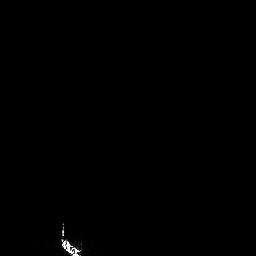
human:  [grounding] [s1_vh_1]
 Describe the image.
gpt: In the satellite image, there is  <ref>1 medium ship </ref> <box>[[22, 85, 32, 99, 0]]</box> located at bottom left.